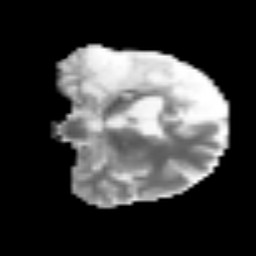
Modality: MD
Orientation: coronal
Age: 46
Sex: male
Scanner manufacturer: siemens
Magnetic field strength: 3 T
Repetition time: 3.2 s
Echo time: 0.081 s